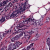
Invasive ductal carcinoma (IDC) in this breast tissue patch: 1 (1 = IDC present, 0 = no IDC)